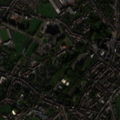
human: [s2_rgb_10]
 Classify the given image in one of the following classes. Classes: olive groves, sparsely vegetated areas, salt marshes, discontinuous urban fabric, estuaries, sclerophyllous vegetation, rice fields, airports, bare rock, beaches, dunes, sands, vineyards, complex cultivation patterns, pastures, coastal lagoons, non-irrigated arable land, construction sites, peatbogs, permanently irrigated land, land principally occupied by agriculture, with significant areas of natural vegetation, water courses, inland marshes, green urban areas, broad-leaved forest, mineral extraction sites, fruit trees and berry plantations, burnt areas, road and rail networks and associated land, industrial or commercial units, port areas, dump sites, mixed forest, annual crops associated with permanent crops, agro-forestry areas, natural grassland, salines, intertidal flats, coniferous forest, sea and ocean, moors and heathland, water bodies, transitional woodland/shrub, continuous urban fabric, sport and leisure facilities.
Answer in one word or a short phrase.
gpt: discontinuous urban fabric, industrial or commercial units